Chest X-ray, PA view. Patient: 10 years old, sex M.
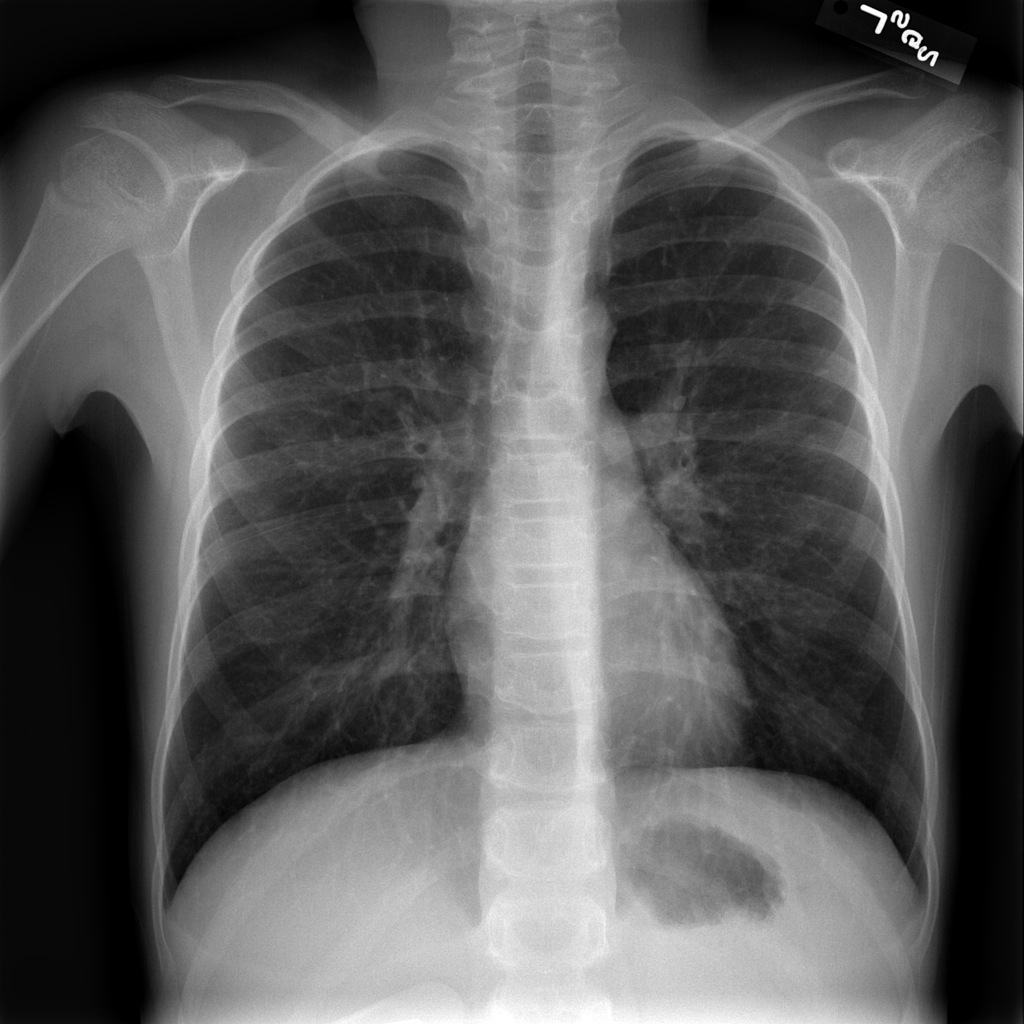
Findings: No Finding